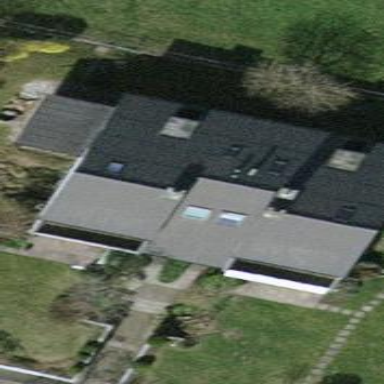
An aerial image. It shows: Terrace building.